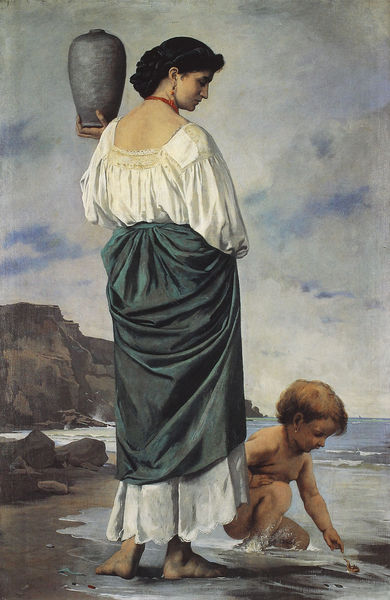
Titel: Am Strande, Fischermädchen in Antium
Künstler: Anselm Feuerbach
Institution: Basel, Kunstmuseum
Schlagwörter: blau, felsen, gemälde, himmel, meer, nackt, wasser, weiß, wolken, mädchen, ufer, finger, frau, grau, kleid, ohrring, schmuck, bluse, portrait, gewänder, kind, mutter, krug, vase, küste, strand, kette, faltenwurf, junge, nazarener, halskette, steilküste, nack, rückenfigur, spielend, muschel, deutsche romantik, maria, madonna, am meer, overbeck, kinf, mutter mit kind, korallenkette, krug frau kind